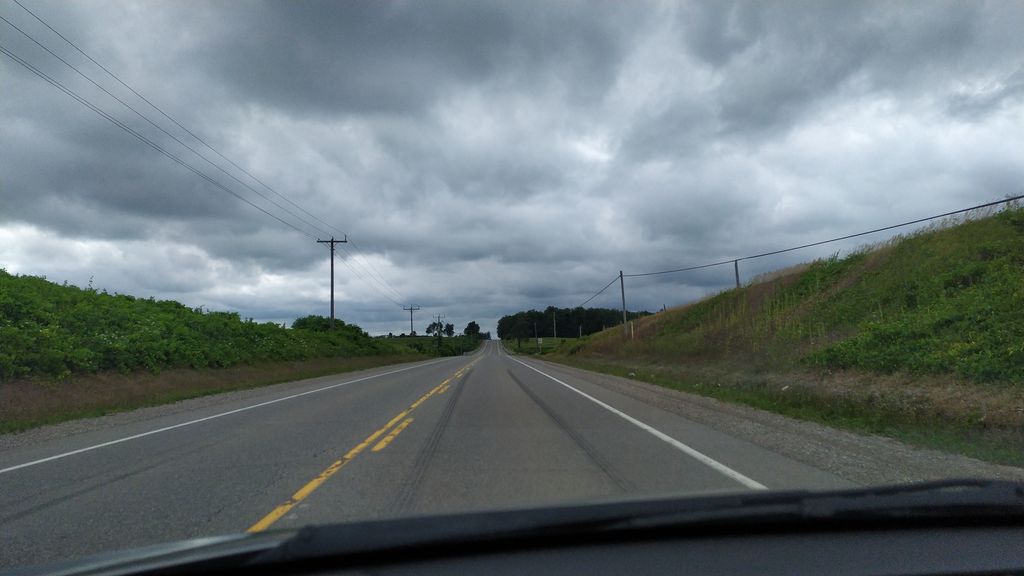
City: kitchener-waterloo